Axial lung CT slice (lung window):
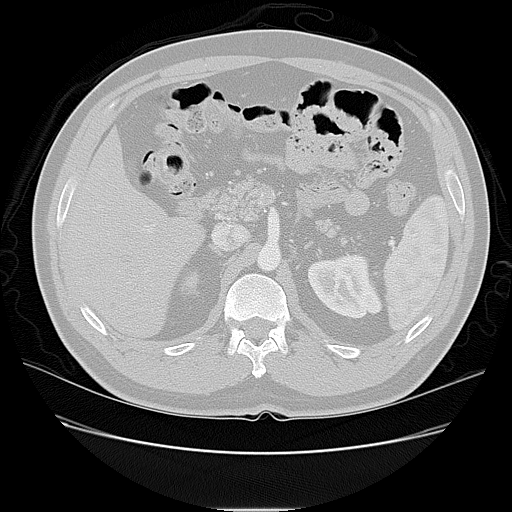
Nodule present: no